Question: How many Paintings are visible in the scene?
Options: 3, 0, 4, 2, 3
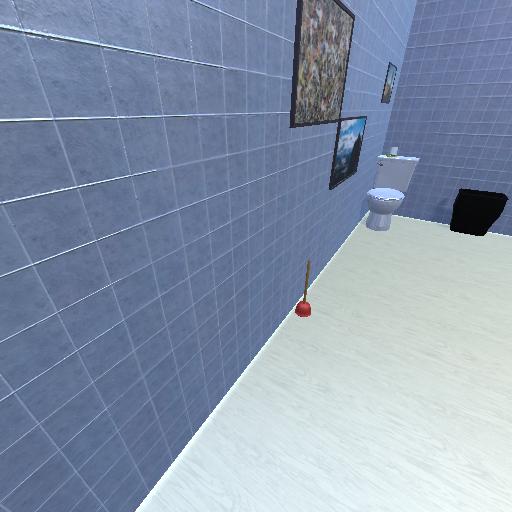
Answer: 3